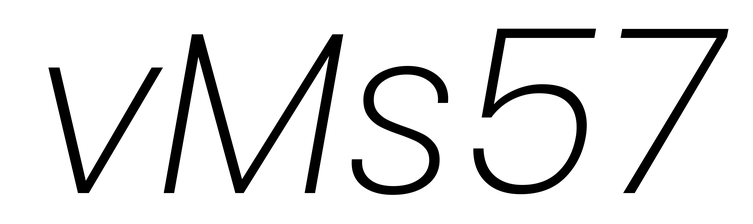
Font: Poppins-ExtraLightItalic